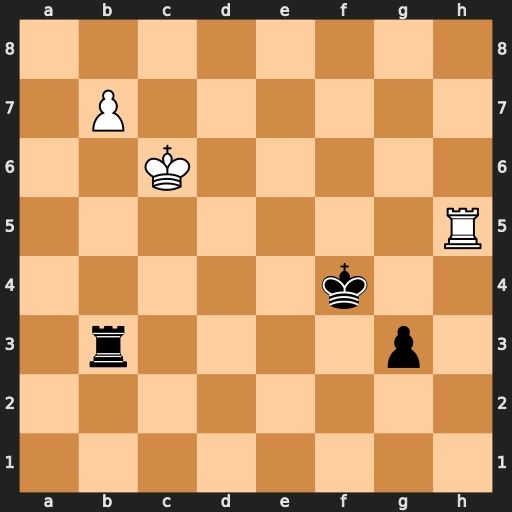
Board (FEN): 8/1P6/2K5/7R/5k2/1r4p1/8/8
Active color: w
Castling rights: -
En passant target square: -
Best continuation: Rb5 Rxb5 Kxb5 g2 b8=Q+